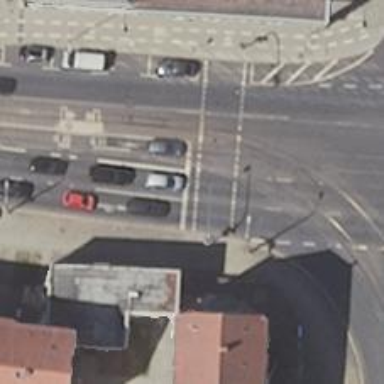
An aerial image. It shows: Road with traffic signals.